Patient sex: M
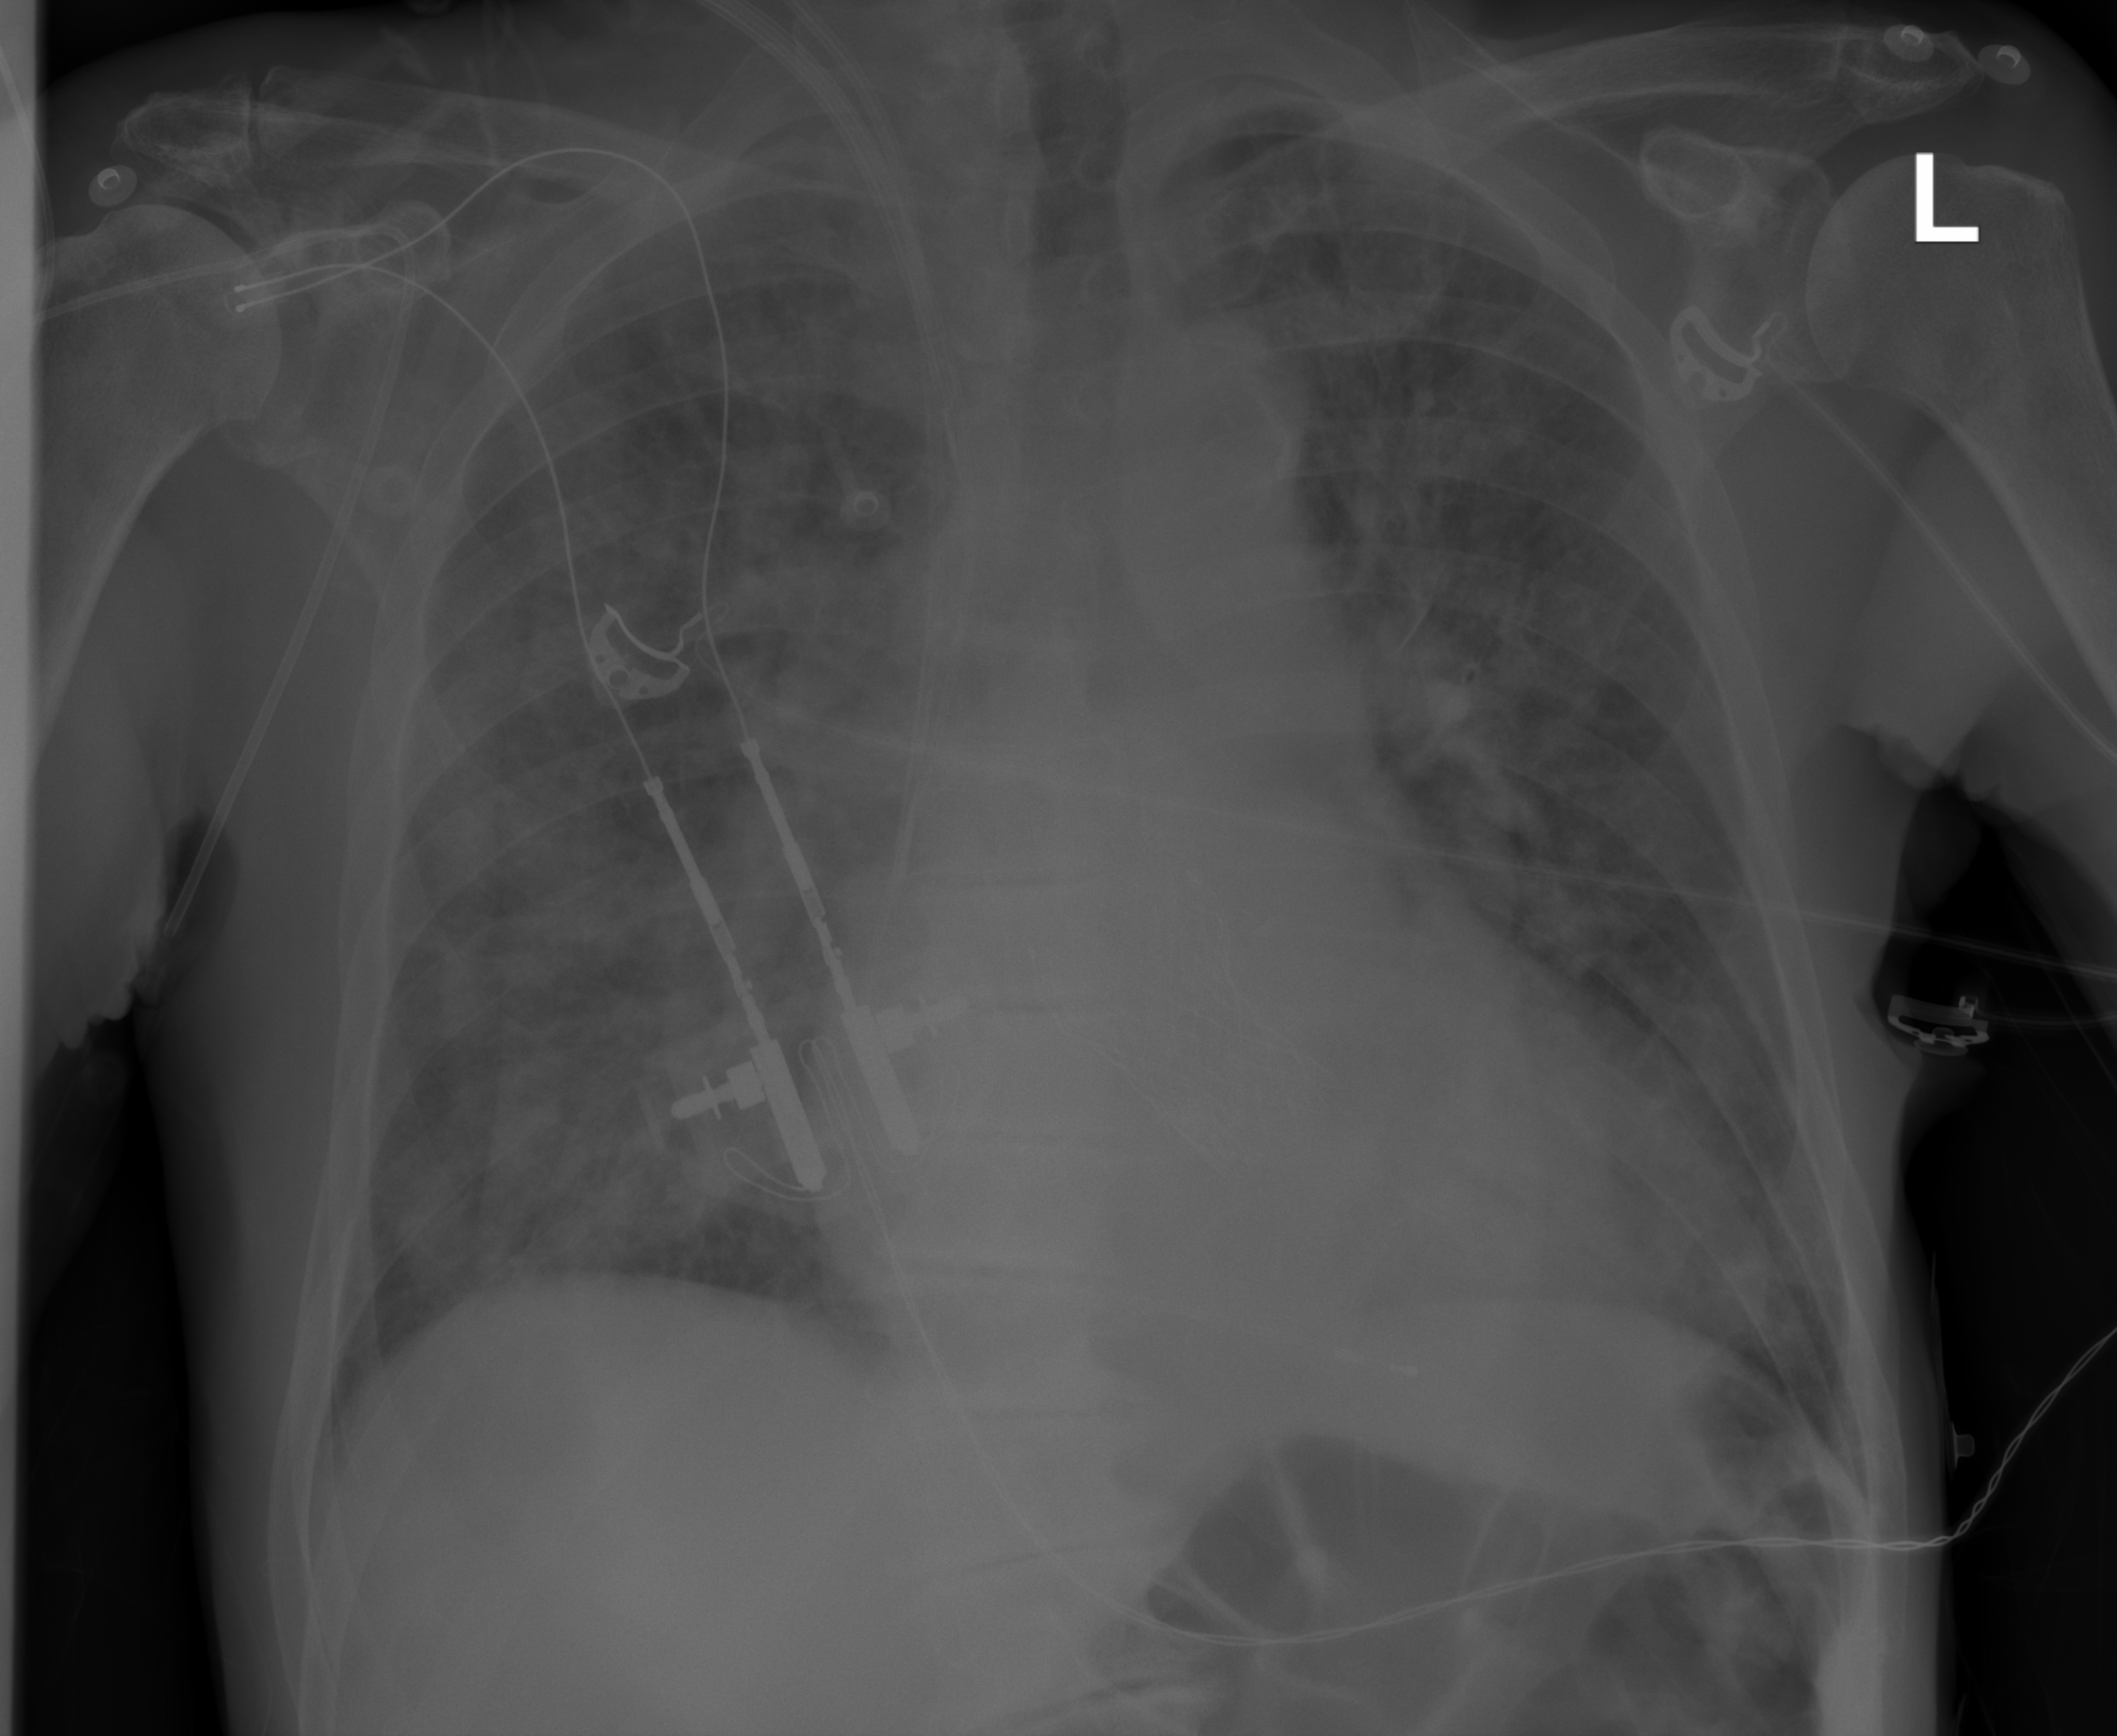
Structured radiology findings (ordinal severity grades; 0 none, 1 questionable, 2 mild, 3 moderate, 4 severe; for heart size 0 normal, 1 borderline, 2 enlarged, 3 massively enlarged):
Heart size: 1
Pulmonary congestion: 0
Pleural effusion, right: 0
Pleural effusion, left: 0
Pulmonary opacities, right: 3
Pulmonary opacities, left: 3
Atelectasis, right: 0
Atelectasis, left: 0